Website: home-depot
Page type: payment
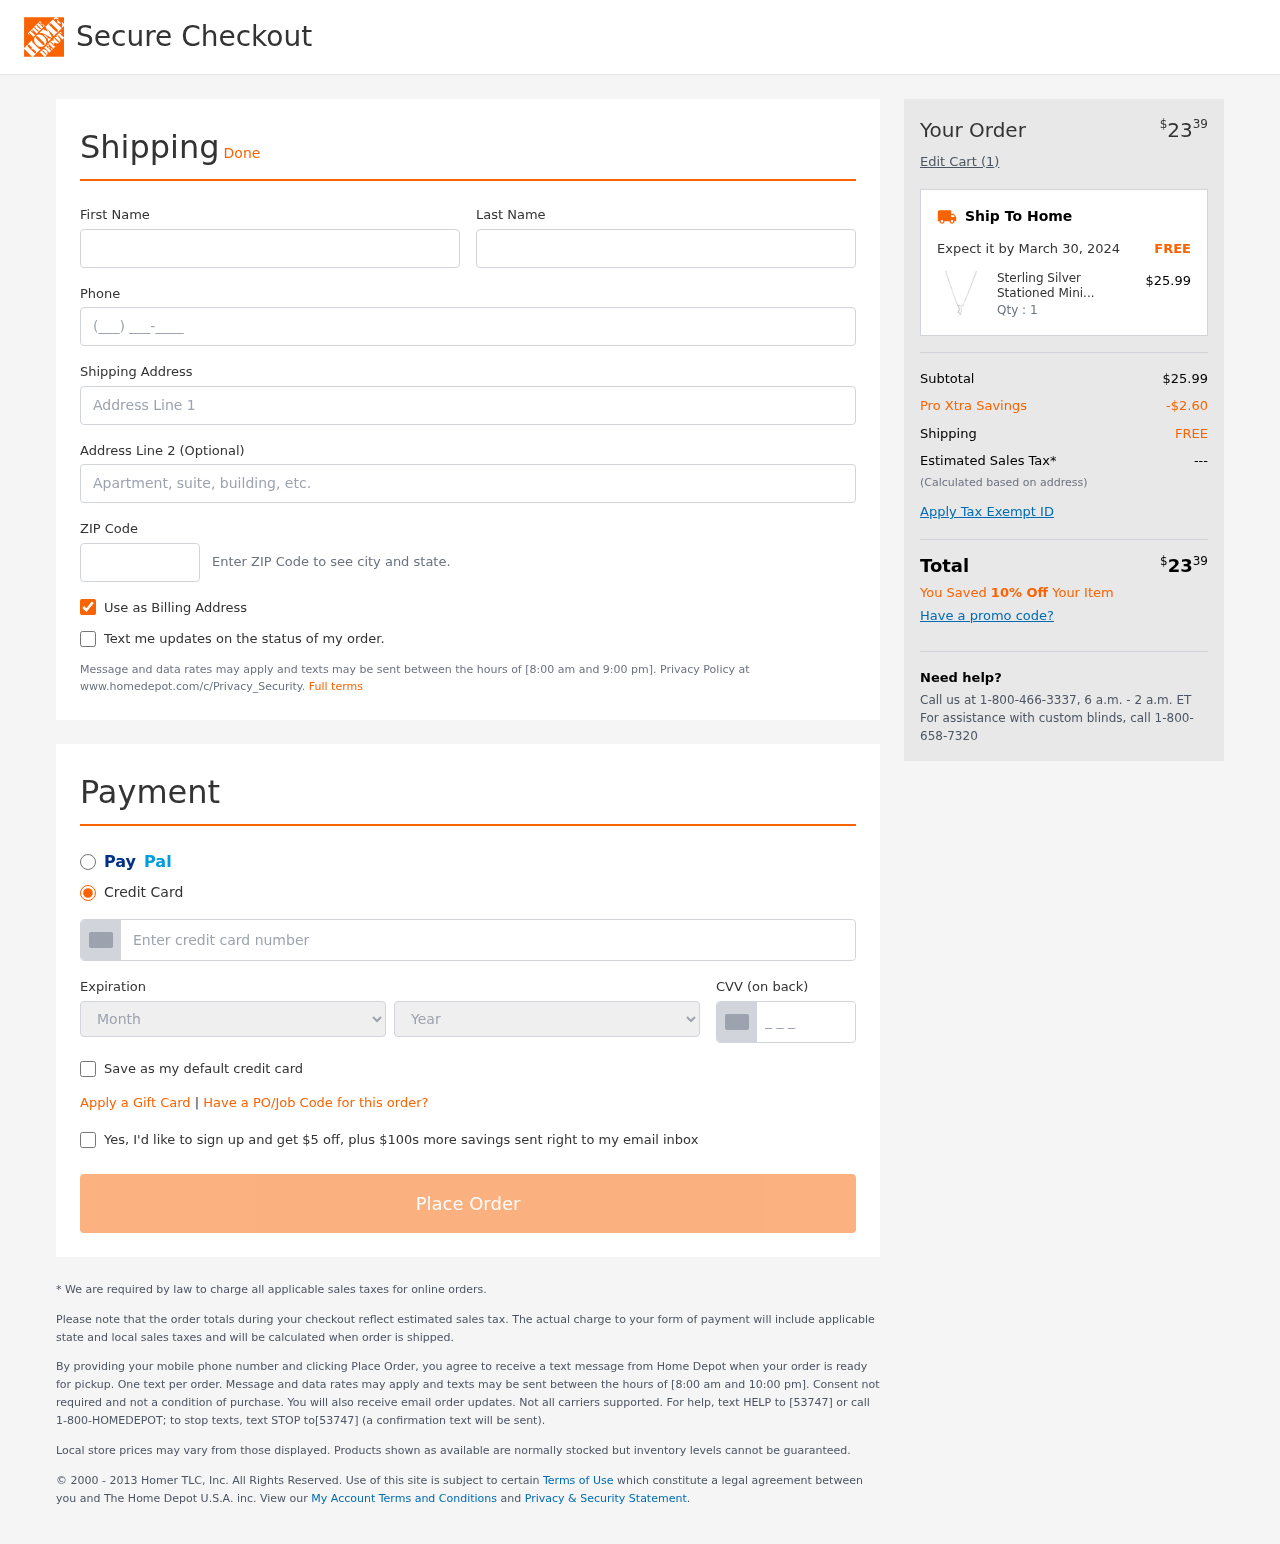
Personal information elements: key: PII_CARD_CVV
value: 250
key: PII_CARD_EXPIRY_MONTH
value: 01
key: PII_CARD_EXPIRY_YEAR
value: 30
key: PII_CARD_NUMBER
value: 6011 2186 2867 6423
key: PII_FIRSTNAME
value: Jake
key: PII_LASTNAME
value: Carter
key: PII_PHONE
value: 2305433307
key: PII_POSTCODE
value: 32491
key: PII_STREET
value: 4536 Kevin Parkway
Product elements: key: PRODUCT1_NAME
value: Sterling Silver Stationed Mini State New Jersey Pendant Necklace, 17"+2.5" Extender
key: PRODUCT1_PRICE
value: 25.99
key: PRODUCT1_QUANTITY
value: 1
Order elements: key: ORDER_TOTAL
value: $2339
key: ORDER_NUM_ITEMS
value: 1
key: ORDER_DELIVERY_DATE
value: March 30, 2024
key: ORDER_SUBTOTAL
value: $25.99
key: ORDER_DISCOUNT
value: -$2.60
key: ORDER_SHIPPING_COST
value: FREE